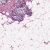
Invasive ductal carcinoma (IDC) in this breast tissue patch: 0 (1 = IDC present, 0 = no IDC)